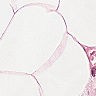
Metastatic tissue present: no